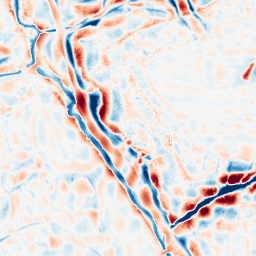
Category: wavelet
Decomposition family: wavelet_biorthogonal
Decomposition parameters: wavelet: bior5.5
level: 4
Upsampling method: sinc_hamming
Upsampling parameters: scale: 2
kernel_size: 8
Upsampling scale: 2